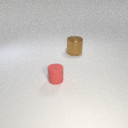
large brown metal cylinder behind small red rubber cylinder